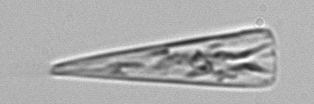
Label: Licmophora